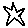
Label: star